Question:
I have list object above. The 'All, A, B, C ...' link tag. When I click on one of them, the list below will be filtered. What is the idea for this?
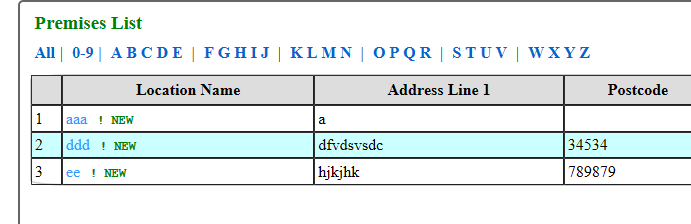
Answer: You already have filter by the first letter, so filtering by some other value would be similar. All yo need to do is to build the url of the link to include parameter with the link tag value. When you click that link then parameter would be populated to the action.
Then you change the list that contains the filtered rows and return to the page. This should be already implemented if you have done coding using the first letter parameter.
You can also pass this parameter further to initialize the SQL query parameter to return rows filtered by this parameter. In the query you can use 'where' condition with the 'like' clause to return all rows that have a column value similar to the parameter value.
If you filter the rows in such way then you should only initialize the list with returned records and you don't have to filter the list using Java. The action would return a result that will use updated list records on the view layer.